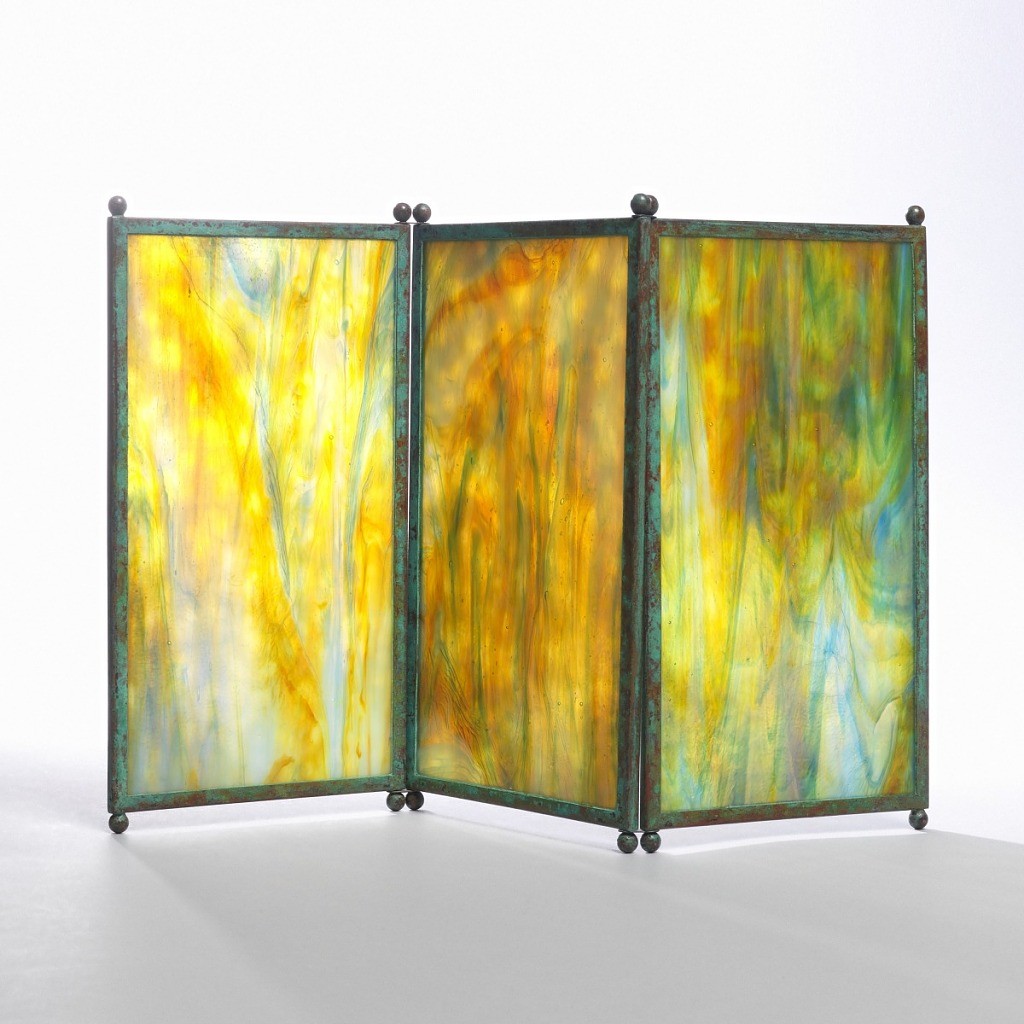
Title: Tea screen
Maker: Louis Comfort Tiffany, American, 1848–1933
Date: ca. 1905
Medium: Favrile glass, oxidized bronze
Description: Screen consists of three vertically rectangular panels of marbleized glass, each panel framed with narrow copper edging oxidized to green and orange-red tones with two small ball feet at each end. The panels are hinged together by means of wire at juncture of feet and screen. Glass marbleized in tones of blue, yellow, green and red.